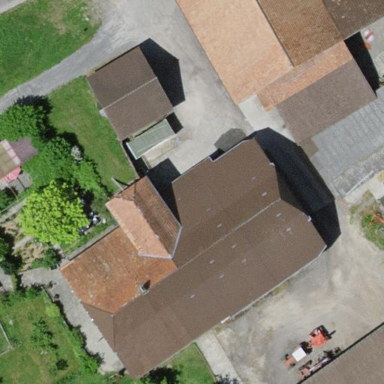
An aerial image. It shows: Farmyard area.